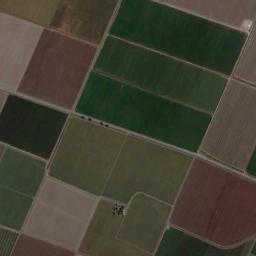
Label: rectangular_farmland